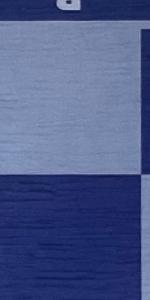
Label: Empty